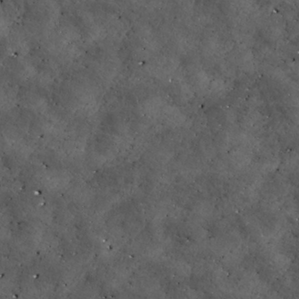
Label: non_frost